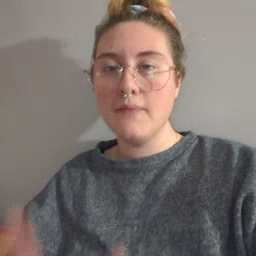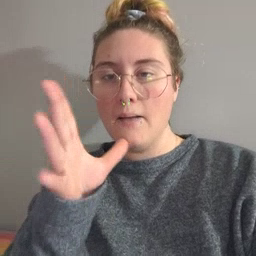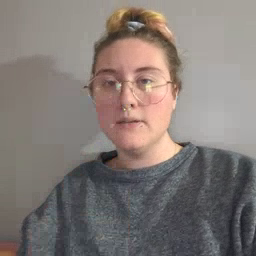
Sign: mom